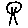
Label: tree